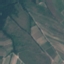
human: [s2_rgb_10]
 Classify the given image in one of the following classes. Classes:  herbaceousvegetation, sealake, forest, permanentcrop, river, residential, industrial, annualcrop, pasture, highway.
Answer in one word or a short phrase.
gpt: PermanentCrop